Question: I installed <URL> using this command:
'''
pip3 install torch===1.2.0 torchvision===0.4.0 -f https://download.pytorch.org/whl/torch_stable.html
'''
And it seemed to work. When importing torch, there isn't any error.
My laptop has a <URL>, which I assumed would work with CUDA.
Here is the error in the IDE (Eclipse):

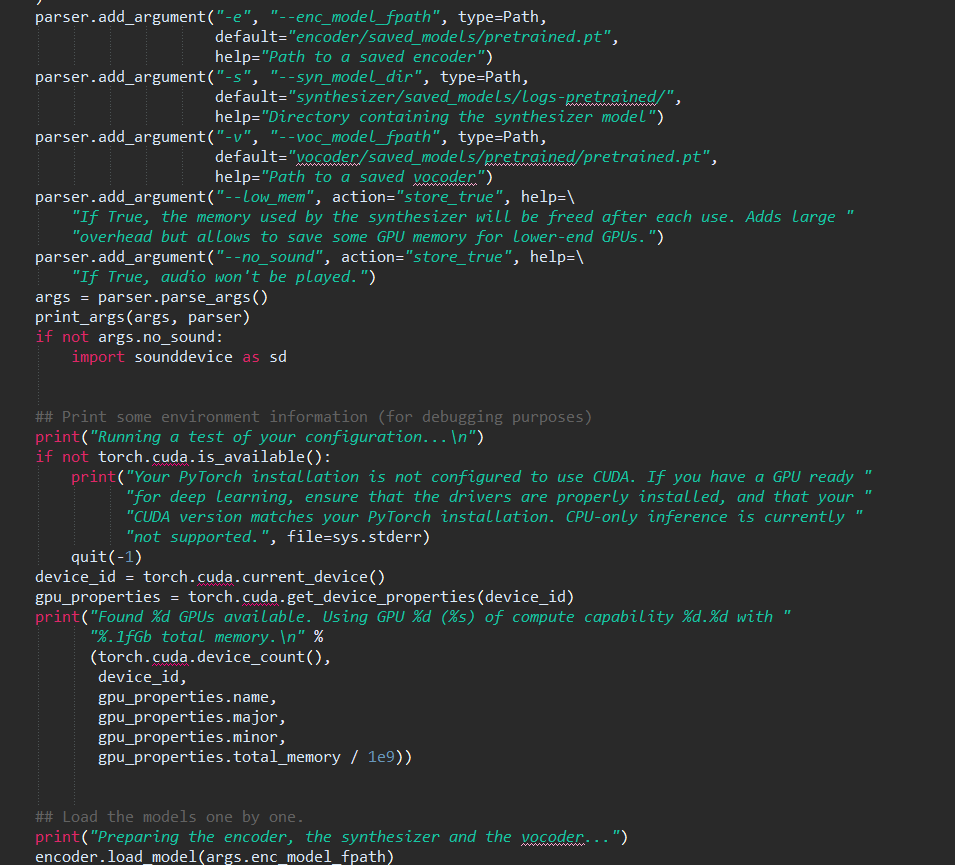
Answer: Remove PyTorch and install it again with this command:
'''
conda install pytorch -c pytorch
pip3 install torchvision
'''
after this try checking it with this command:
'''
import torch
import torchvision
train_on_gpu = torch.cuda.is_available()
if train_on_gpu:
print('CUDA is available, Training on GPU ...')
else:
print('CUDA is not available! Training on CPU ...')
'''